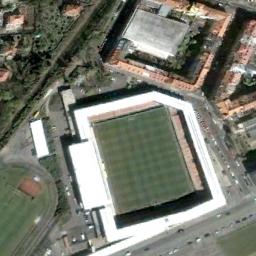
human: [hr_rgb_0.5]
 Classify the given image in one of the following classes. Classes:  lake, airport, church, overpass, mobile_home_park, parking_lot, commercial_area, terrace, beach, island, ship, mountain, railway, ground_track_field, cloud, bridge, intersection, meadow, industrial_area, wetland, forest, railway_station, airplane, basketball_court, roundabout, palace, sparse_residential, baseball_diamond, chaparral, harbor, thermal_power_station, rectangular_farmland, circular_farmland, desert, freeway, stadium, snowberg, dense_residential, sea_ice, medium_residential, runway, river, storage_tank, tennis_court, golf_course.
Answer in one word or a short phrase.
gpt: stadium